Question: I have a page with multiple rows and columns.

So, when a user is logged in, if he has any entry in the back end, it should be displayed in front end. Display, if value is 1 in backend table, and should be unchecked if 0 is in back end.
'''
{$i=0}
{foreach from=$last7days item=date}
<tr>
<td><b>&nbsp;&nbsp;{$date}</b><input type='hidden' name='date[]' value ='{$date}'></td>
<td><input type='checkbox' name='BREAKFAST[]' value='1' ><input type='hidden' name='BREAKFAST[]' value='0'></td>
<td><input type='checkbox' name= 'LUNCH[]' value='1'><input type='hidden' name= 'LUNCH[]' value='0'></td>
<td><input type='checkbox' name= 'EVENING[]' value='1'><input type='hidden' name= 'EVENING[]' value='0'></td>
<td><input type='checkbox' name= 'DINNER[]' value='1'><input type='hidden' name= 'DINNER[]' value='0'></td>
<td><input type='checkbox' name= 'MIDNIGHT[]' value='1'><input type='hidden' name= 'MIDNIGHT[]' value='0'></td>
</tr>
{/foreach}
'''
for the php :-
'''
$show_details = mysql_query("select id,user,date,BREAKFAST,LUNCH,EVENING,DINNER,MIDNIGHT,timeUpdate from phpgroupware_new.foodPlan
user='$name'");
'''
table:-
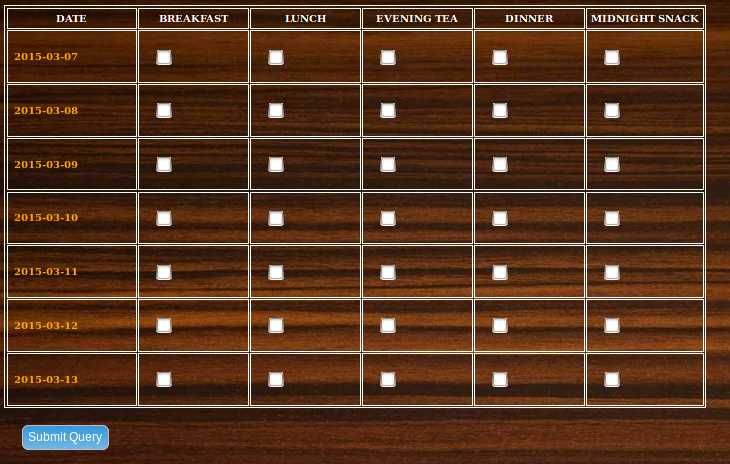
Answer: I think you should remove the other hidden input that defines a different value 0 and just include the first input with value 1. maybe this can help you start unless i misunderstood your question
'''
if (isset($_POST['BREAKFAST'])
{
$breakfast = $_POST['BREAKFAST'];
foreach($breakfast as $item)
if($item == 1) //that means box is checked
// what do you want to do
else
// what you want to do if box is not checked
}
'''
you actually don't need to use an array for your input you will be fine with just a variable